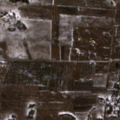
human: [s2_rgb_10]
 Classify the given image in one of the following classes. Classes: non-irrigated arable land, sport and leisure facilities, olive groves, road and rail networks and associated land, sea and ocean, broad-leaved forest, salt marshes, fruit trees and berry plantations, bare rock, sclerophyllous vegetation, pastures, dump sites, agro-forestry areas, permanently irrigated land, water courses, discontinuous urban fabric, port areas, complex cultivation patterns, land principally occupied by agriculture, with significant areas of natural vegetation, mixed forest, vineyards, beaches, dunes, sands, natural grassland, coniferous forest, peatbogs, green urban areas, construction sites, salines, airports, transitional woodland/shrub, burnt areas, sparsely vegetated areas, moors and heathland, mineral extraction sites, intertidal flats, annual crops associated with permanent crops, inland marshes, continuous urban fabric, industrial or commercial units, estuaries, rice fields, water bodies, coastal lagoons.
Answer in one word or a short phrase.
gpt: non-irrigated arable land, complex cultivation patterns, land principally occupied by agriculture, with significant areas of natural vegetation